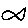
Label: fish